Question: I am currently having trouble with understanding with this requirement of that program

From my perspective, things I have to do are create 2 object (Customer and High Earner) and 1 main class Comparable which contains in it is the Compare methods (compares 2 objects customer and high-earner) is that right ?
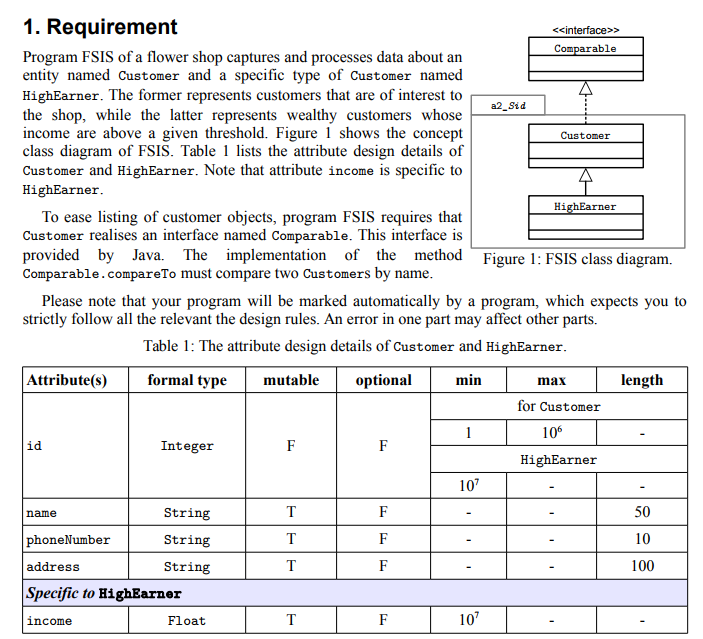
Answer: Comparable is an interface already implemented in Java.
<URL>
<URL>
What you need to do there is create two classes Customer (which implements Comparable) and HighEarner which inherits Customer. You also need a main class which you can name whatever(ex: Program or FlowerShop).